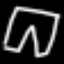
Label: pants